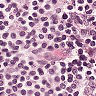
Metastatic tissue present: no